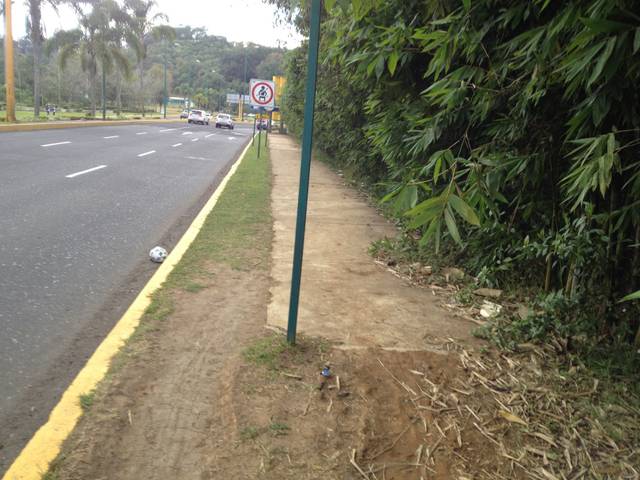
Region: Mexico
Coordinates: 19.51, -96.927